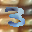
Label: 3